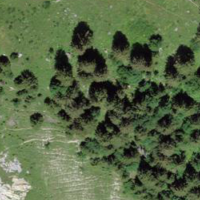
EUNIS habitat code: 23
Species observed at this site:
Anthriscus sylvestris